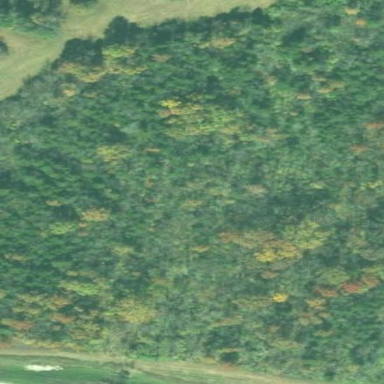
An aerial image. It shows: Woodland with evergreen needle-leaved trees.